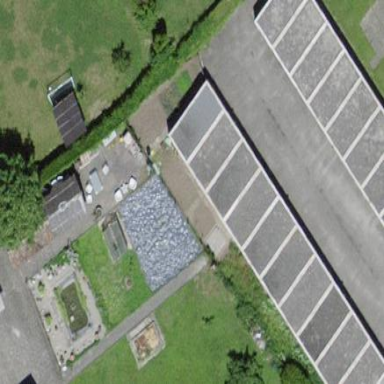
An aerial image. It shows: Flat roofed garages.